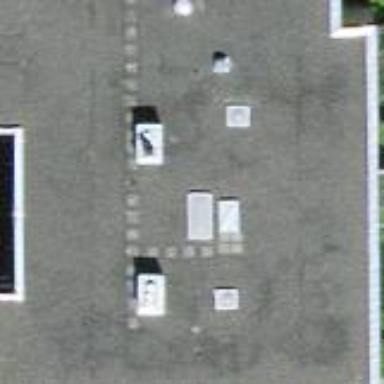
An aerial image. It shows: Flat-roofed residential building.